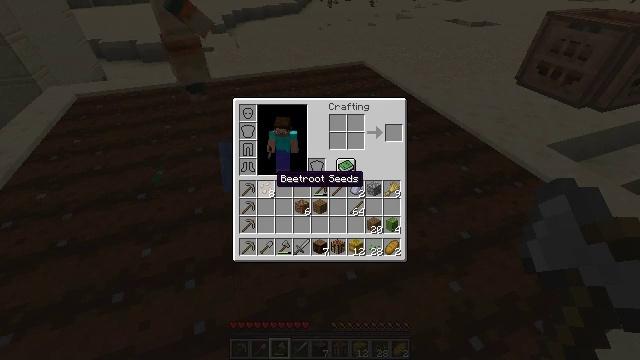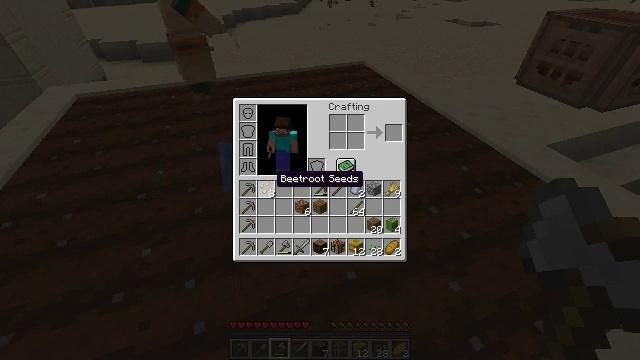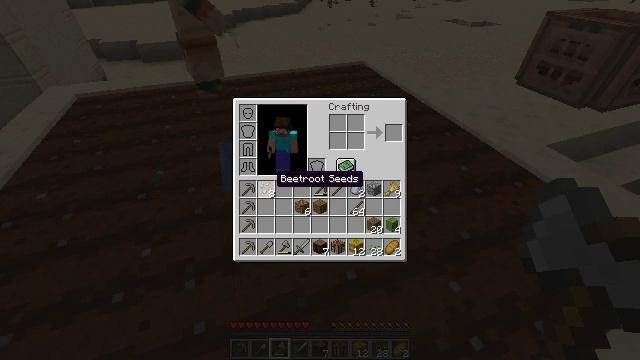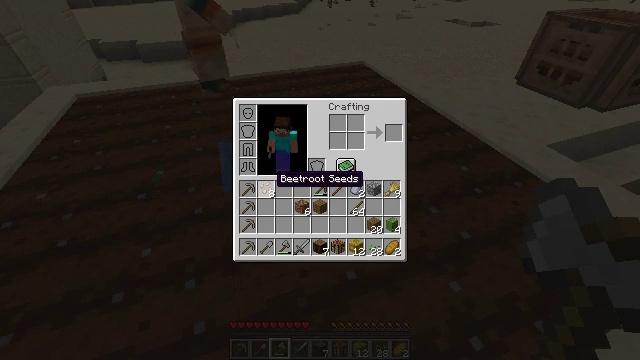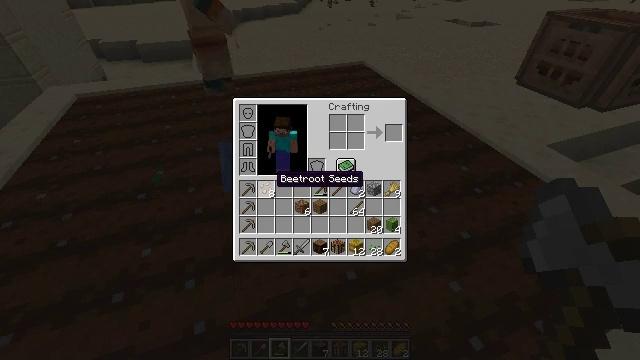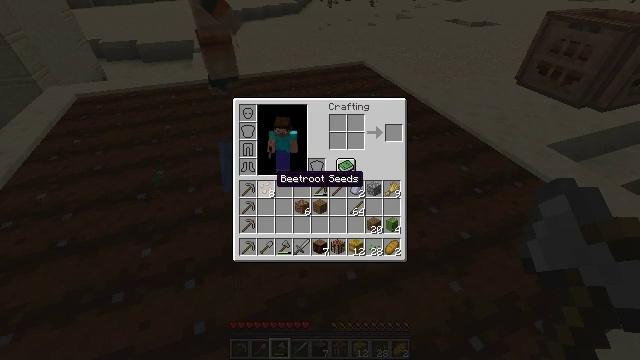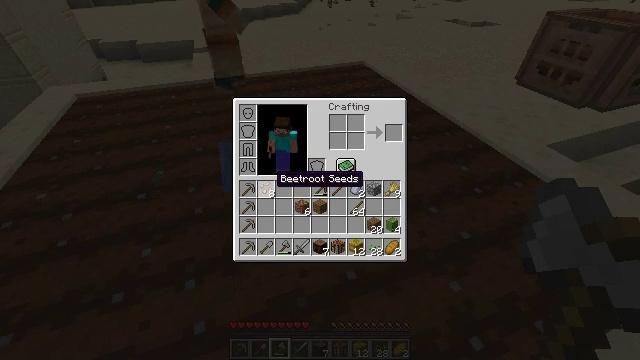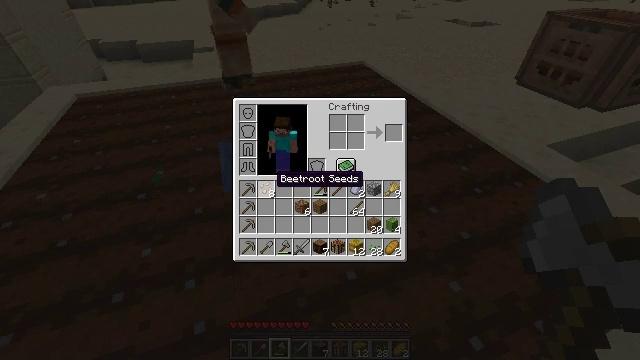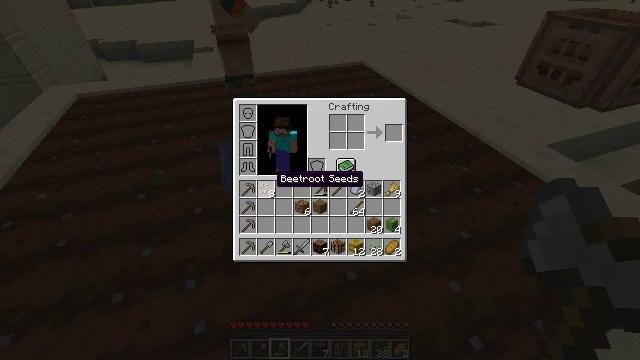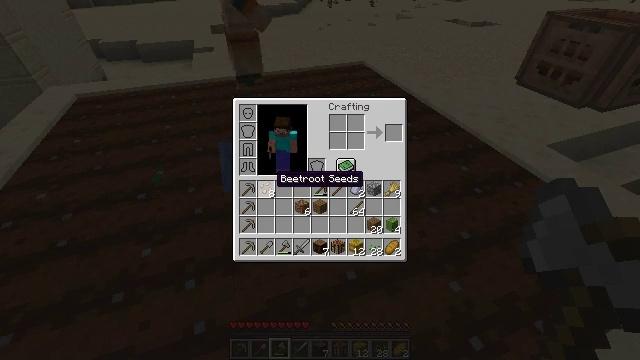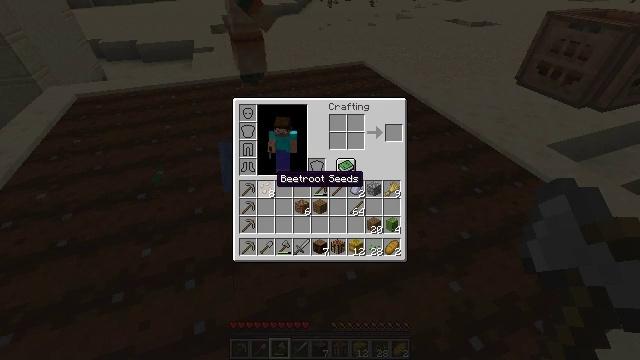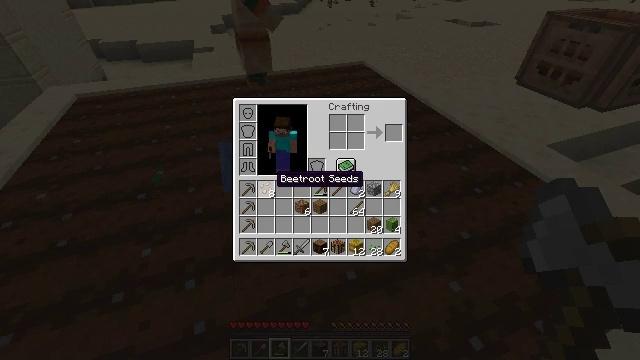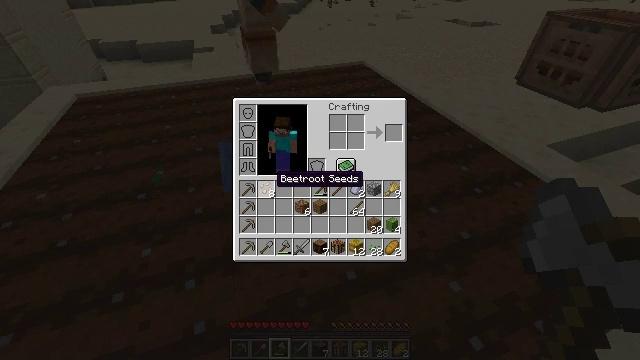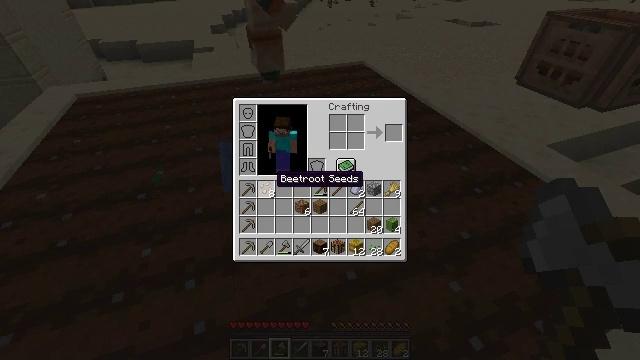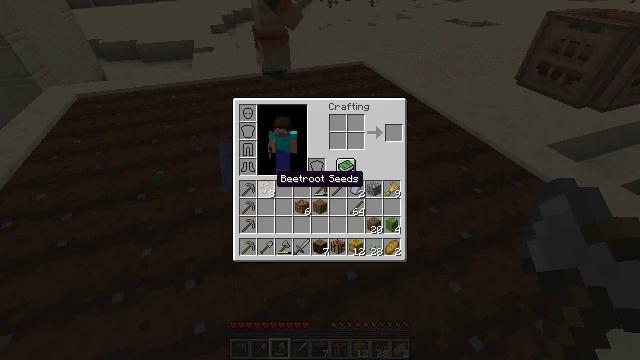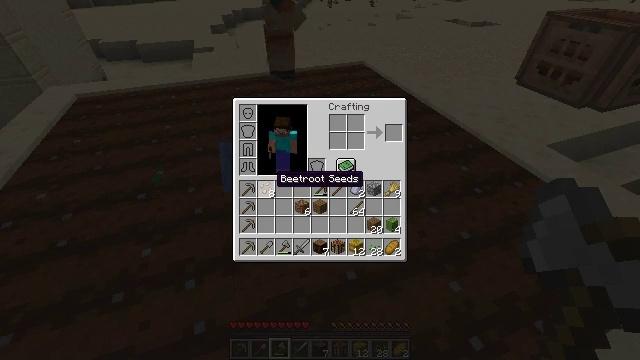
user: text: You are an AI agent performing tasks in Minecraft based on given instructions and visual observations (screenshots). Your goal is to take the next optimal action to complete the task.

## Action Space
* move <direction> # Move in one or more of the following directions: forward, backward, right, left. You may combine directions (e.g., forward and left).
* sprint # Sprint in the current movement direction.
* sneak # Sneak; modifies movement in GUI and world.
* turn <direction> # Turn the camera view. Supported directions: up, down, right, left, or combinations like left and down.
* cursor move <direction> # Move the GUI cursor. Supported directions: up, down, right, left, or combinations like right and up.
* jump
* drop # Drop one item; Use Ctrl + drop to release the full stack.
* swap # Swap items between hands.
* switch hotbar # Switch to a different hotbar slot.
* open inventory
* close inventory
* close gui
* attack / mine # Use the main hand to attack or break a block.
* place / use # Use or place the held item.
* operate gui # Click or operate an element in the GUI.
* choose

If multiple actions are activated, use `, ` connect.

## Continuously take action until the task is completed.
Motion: motion action
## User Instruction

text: Harvest the melon stem from your garden.
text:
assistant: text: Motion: no_op
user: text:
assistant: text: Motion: no_op
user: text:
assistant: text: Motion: no_op
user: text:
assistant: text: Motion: no_op
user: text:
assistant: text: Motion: no_op
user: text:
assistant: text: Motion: no_op
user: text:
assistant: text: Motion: no_op
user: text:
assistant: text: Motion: no_op
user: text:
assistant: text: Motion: no_op
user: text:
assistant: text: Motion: no_op
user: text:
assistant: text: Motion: no_op
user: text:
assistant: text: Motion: no_op
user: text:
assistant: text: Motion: no_op
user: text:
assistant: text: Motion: no_op
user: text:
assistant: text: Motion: no_op
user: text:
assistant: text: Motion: no_op
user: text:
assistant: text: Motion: no_op
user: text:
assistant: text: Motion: no_op
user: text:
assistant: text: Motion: no_op
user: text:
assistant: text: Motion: no_op
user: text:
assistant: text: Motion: no_op
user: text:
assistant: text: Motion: no_op
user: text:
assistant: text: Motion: no_op
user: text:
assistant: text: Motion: no_op
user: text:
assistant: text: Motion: no_op
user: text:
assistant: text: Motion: no_op
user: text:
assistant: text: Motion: no_op
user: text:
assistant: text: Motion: cursor move down
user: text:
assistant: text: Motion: cursor move right and down
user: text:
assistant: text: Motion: no_op